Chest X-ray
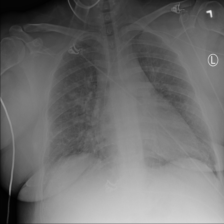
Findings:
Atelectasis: negative
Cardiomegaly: positive
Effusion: negative
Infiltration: negative
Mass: negative
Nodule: negative
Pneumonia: negative
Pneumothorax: negative
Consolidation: negative
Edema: negative
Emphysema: negative
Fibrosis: negative
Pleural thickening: negative
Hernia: negative